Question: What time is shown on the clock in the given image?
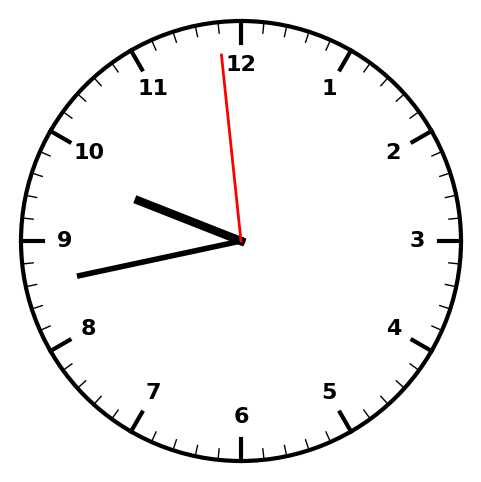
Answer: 09:42:59